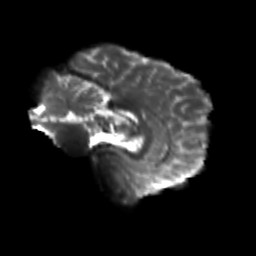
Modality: T2w
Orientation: sagittal
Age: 18
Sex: female
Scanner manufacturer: siemens
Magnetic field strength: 3 T
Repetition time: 3.5 s
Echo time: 0.104 s